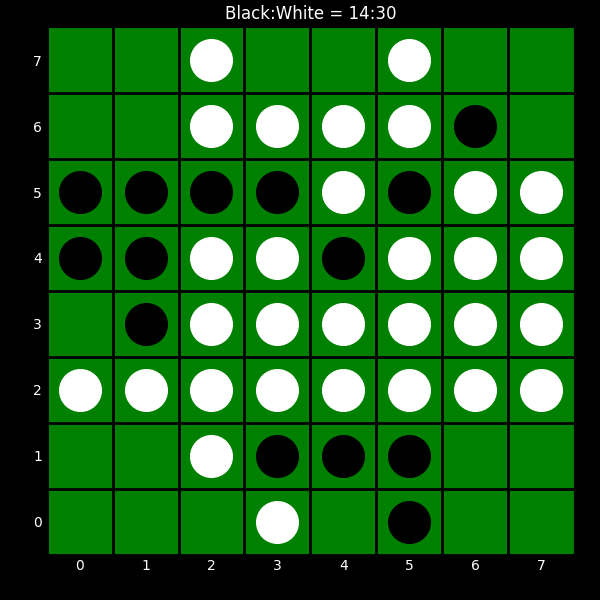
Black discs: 14
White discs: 30